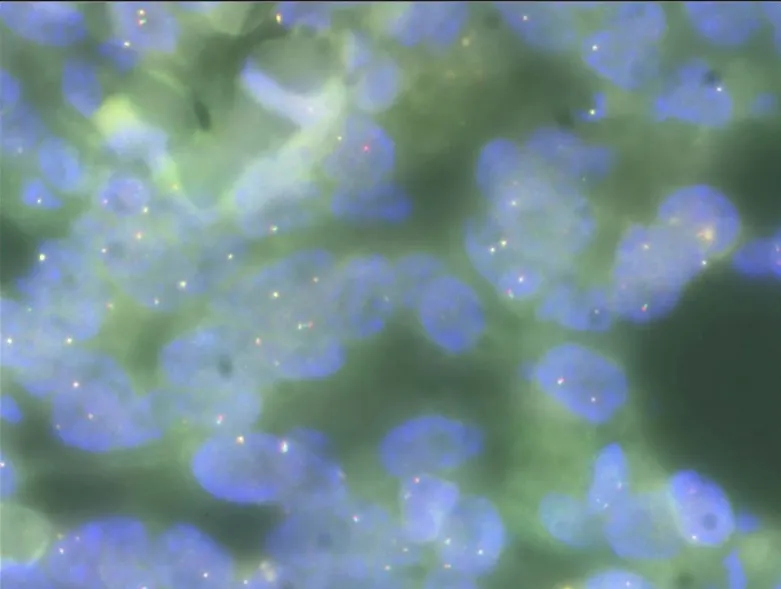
Fluorescence in situ hybridization analysis showing no ALK gene rearrangement (x 100).
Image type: pathology (fish)